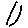
Label: smiley face